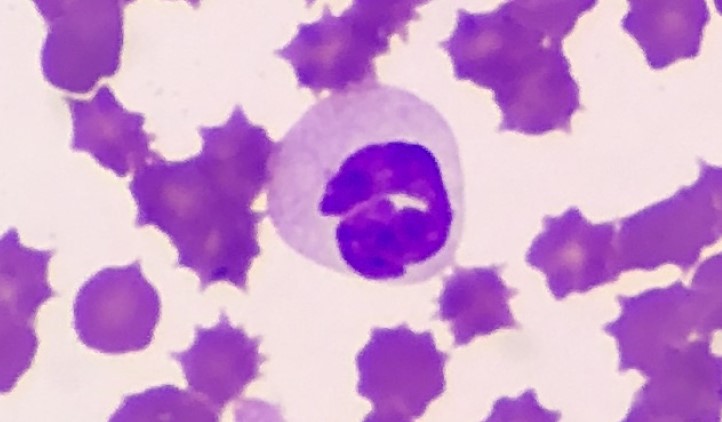
White blood cell type: Neutrophil